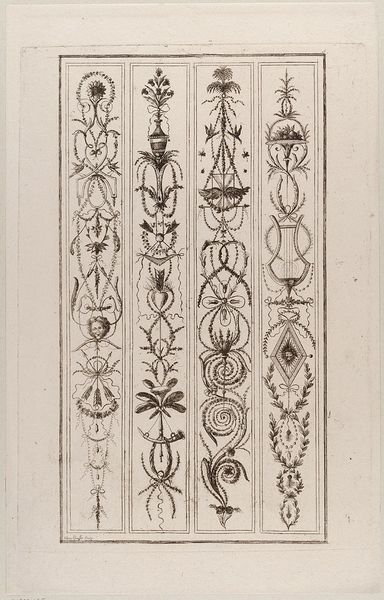
Titel: Blatt 5 aus einer Folge von Pilasterfüllungen
Künstler: Domenicus Fietta
Standort: Hamburg
Institution: Museum für Kunst und Gewerbe Hamburg
Schlagwörter: kopf, vogel, schale, pflanzen, borte, amphore, ranken, vase, papier, bogen, grafik, graphik, ornamente, fotografie, photographie, gefäss, druckgraphik, druckgrafik, stich, illustration, insekten, girlanden, insekt, harfe, lyra, kupferstich, leier, pfeil, labyrinth, kandelaber, groteske, zither, reproduktionen, blumenornamente, blumengewinde, druckerzeugnisse, insecta, psalterium, kerbtiere, hexapoda, vögel, tierornamente, ornamentstich, vorlageblätter, füllung